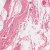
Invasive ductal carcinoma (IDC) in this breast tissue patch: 0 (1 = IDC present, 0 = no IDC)